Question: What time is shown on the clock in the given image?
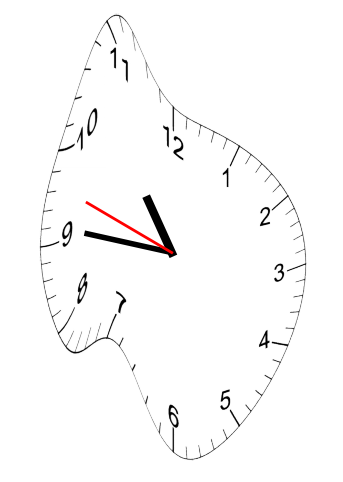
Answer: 10:45:48